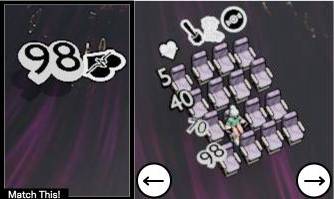
Task: seats
Answer: no